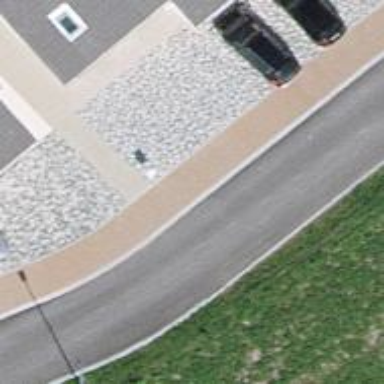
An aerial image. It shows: Footway made of paving stones.